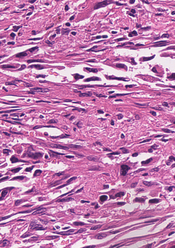
Tumor epithelial tissue: no
Tumor-associated stroma tissue: yes
Normal tissue: no